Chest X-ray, PA view. Patient: 38 years old, sex F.
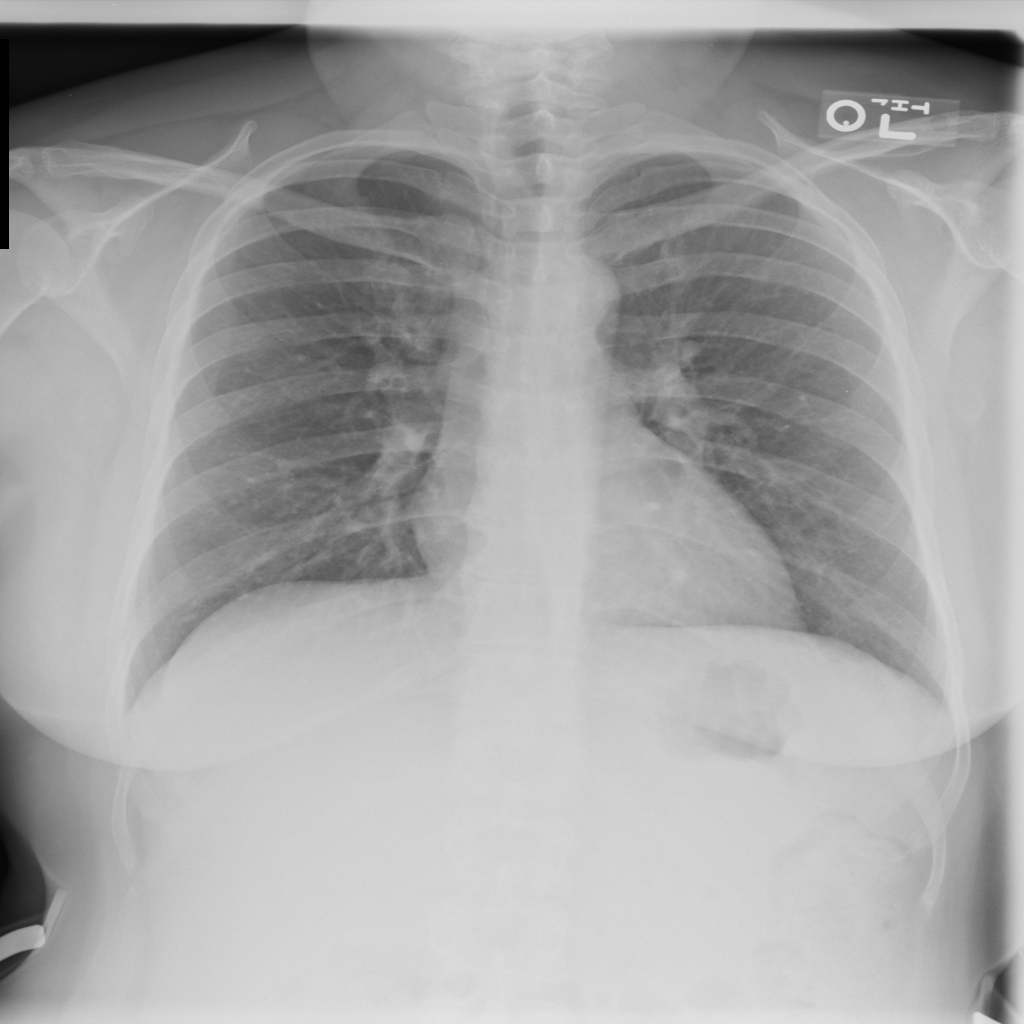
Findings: No Finding